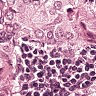
Metastatic tissue present: yes